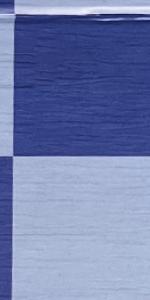
Label: Empty